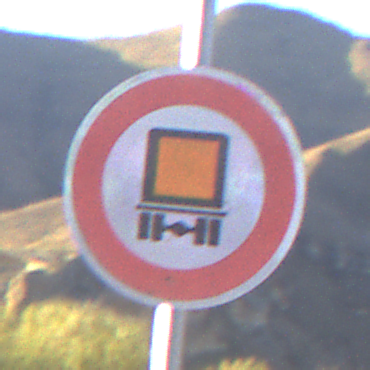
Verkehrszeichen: VerbotKennzeichnungspflichtigeKraftfahrzeugeGefaehrlicheGueter
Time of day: SunriseSunset
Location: Outdoor (Nature)
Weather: Clear
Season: NotSpecified
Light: Natural